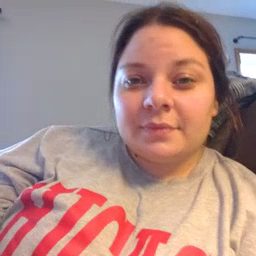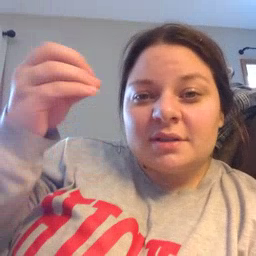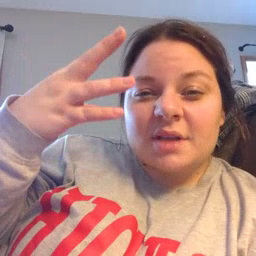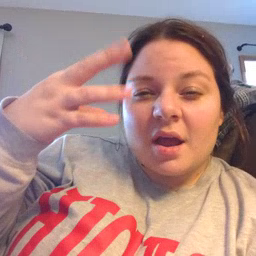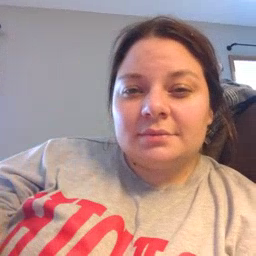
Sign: sun